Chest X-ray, AP view. Patient: 72 years old, sex F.
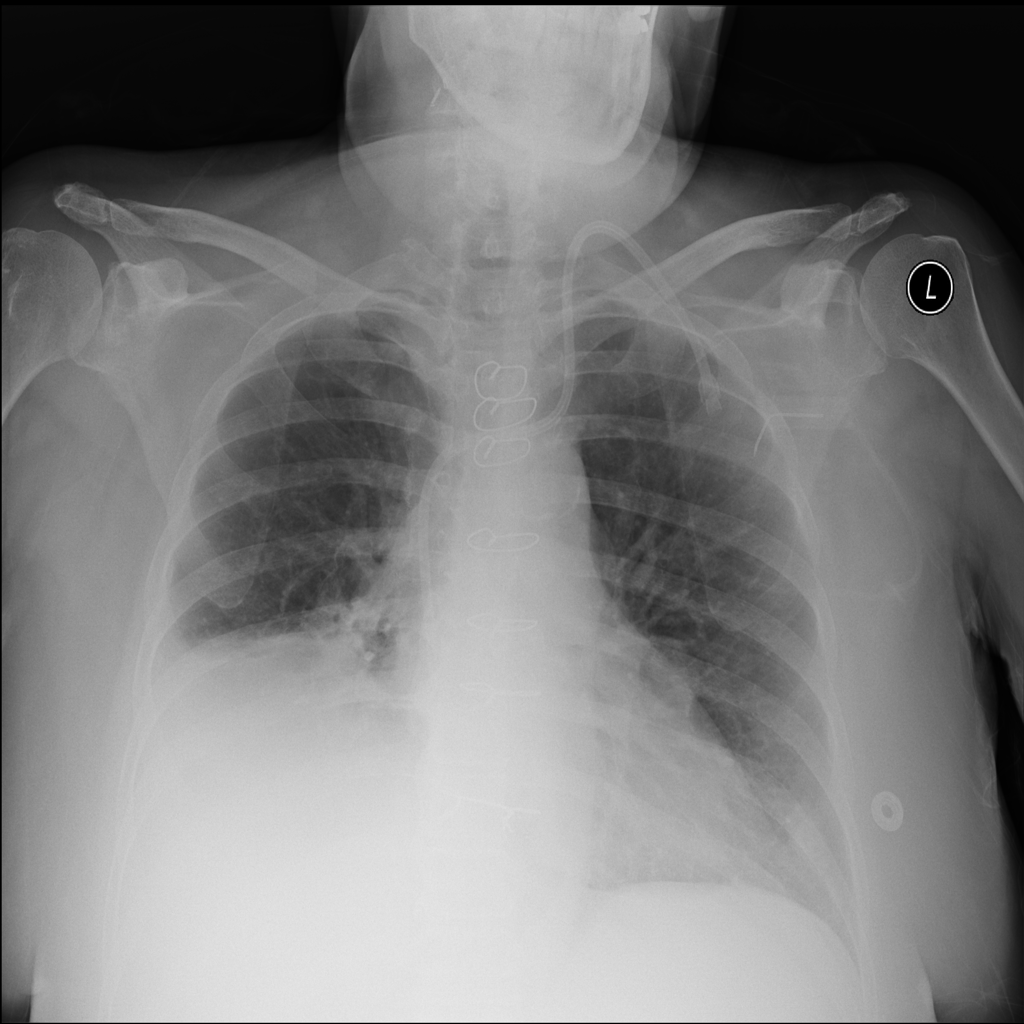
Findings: Atelectasis